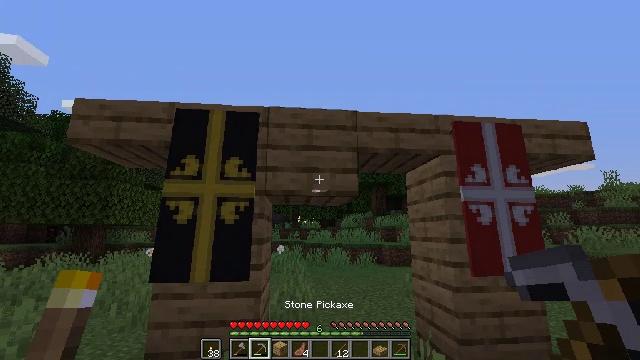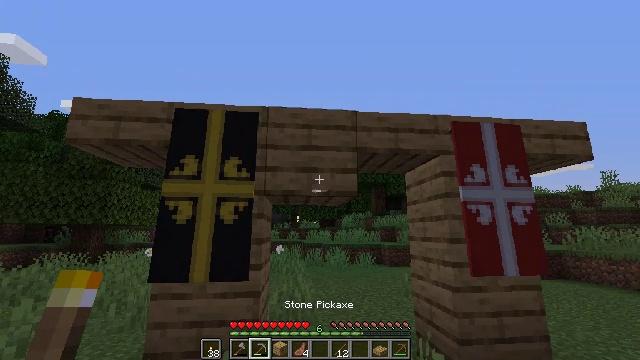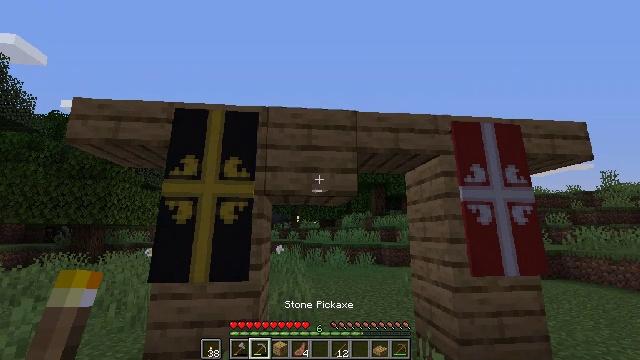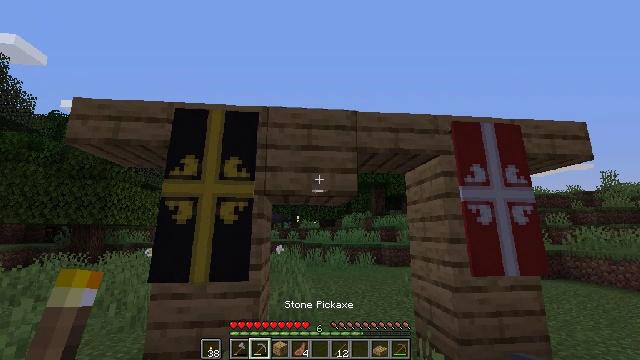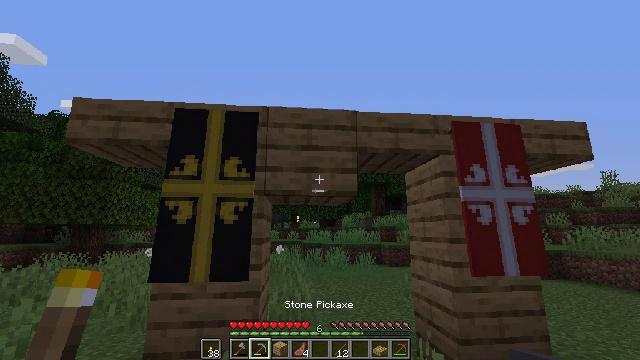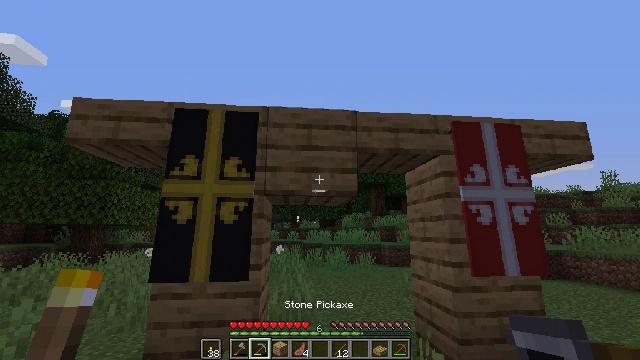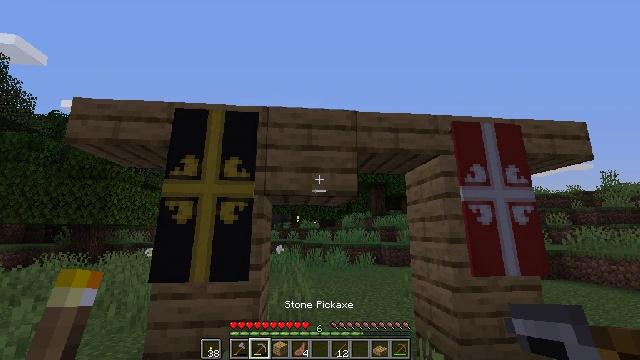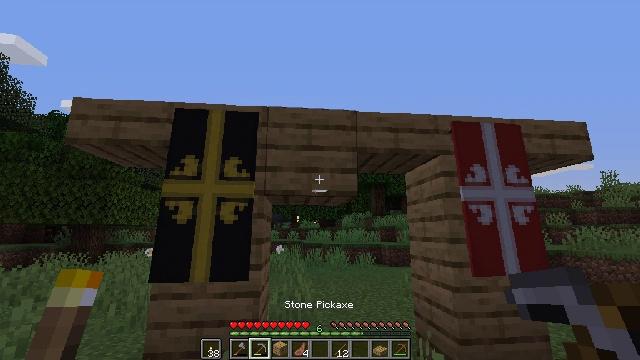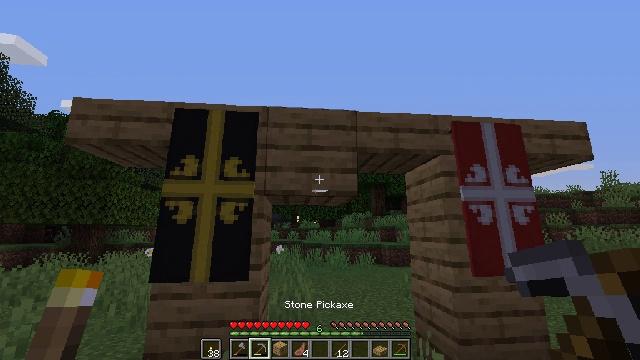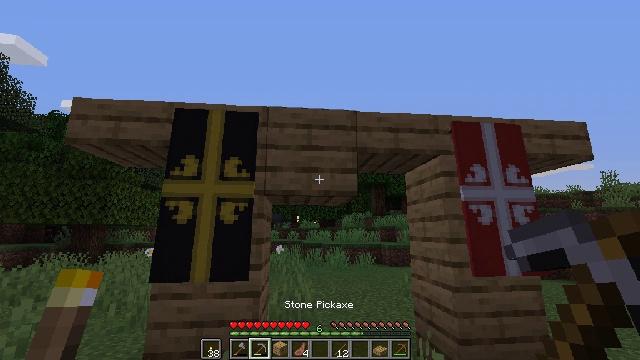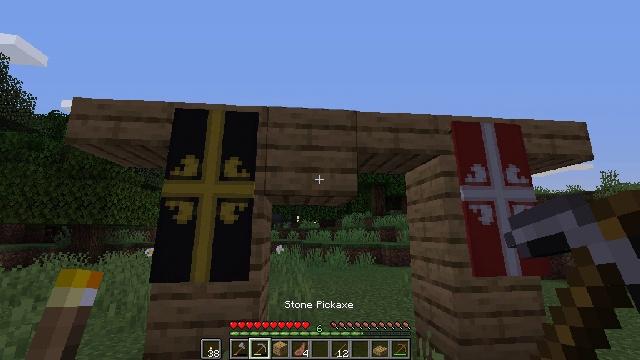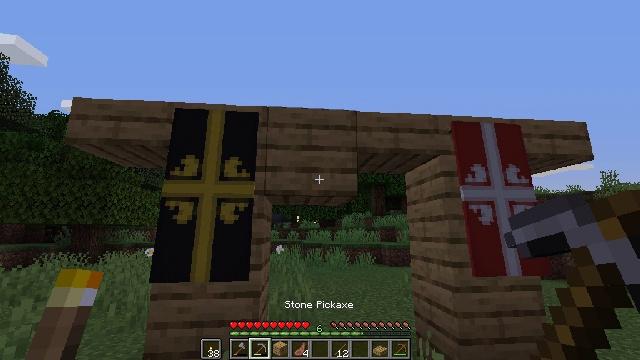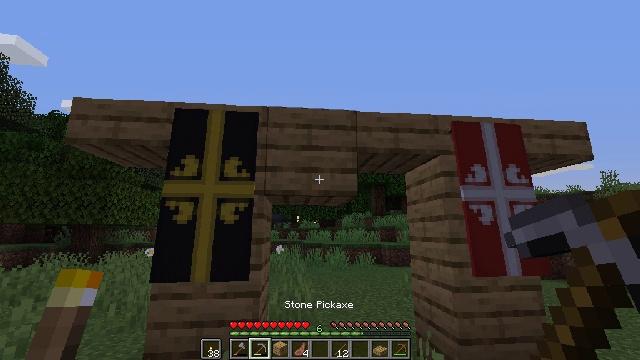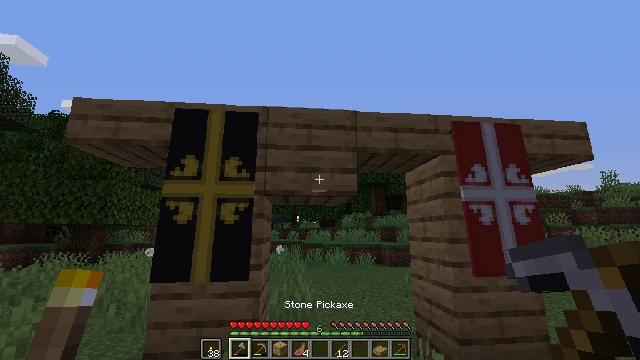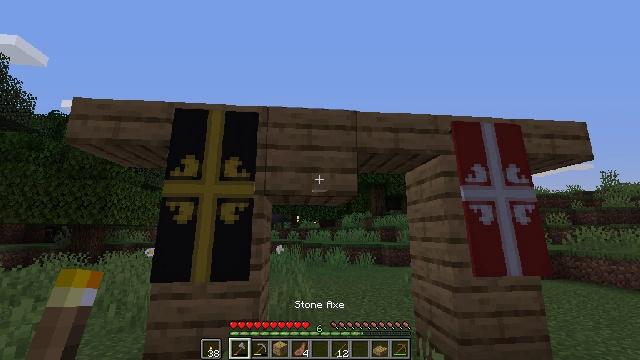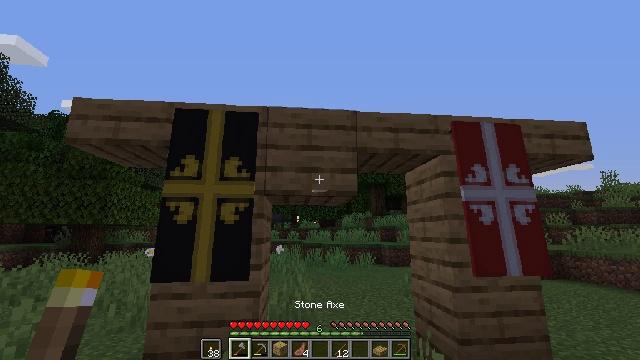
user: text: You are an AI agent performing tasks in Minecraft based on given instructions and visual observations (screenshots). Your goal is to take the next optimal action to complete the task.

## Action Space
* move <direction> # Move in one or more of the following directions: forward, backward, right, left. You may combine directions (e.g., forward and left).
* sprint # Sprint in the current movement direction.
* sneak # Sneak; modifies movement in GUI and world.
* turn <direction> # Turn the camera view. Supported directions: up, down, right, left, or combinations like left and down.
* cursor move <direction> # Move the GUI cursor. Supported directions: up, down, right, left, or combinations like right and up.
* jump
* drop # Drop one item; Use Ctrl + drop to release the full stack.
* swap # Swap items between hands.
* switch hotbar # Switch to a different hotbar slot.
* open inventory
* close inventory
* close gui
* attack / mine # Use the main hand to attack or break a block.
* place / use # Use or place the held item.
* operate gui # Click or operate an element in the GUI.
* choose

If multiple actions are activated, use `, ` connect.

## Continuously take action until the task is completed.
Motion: motion action
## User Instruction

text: Mine the oak slab from the floor.
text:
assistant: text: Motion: no_op
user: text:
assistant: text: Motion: no_op
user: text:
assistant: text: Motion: no_op
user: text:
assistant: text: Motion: no_op
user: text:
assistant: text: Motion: no_op
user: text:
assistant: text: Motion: no_op
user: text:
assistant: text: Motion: no_op
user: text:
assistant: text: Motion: no_op
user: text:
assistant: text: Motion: no_op
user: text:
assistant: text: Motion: no_op
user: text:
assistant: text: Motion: no_op
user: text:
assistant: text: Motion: no_op
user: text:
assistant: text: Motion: switch to hotbar 1
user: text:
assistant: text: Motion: switch to hotbar 1
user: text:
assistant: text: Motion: no_op
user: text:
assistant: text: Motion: no_op
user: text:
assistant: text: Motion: attack / mine
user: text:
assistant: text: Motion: move forward, attack / mine
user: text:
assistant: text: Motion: move forward, attack / mine
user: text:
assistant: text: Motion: move forward, attack / mine
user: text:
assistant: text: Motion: move forward, attack / mine
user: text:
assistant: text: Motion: attack / mine
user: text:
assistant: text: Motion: attack / mine
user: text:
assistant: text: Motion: attack / mine
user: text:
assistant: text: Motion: attack / mine
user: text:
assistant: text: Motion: attack / mine
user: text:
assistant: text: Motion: turn up, attack / mine
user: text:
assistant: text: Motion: turn up, attack / mine
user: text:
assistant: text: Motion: attack / mine
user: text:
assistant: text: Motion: attack / mine